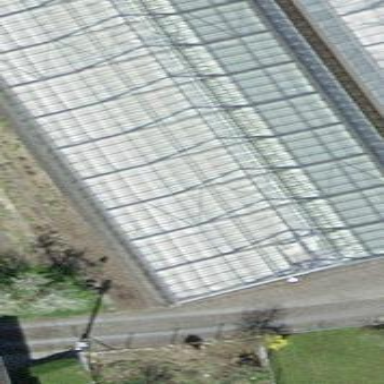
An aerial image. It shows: Greenhouse.